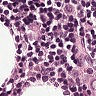
Metastatic tissue present: yes